Question: I have a repository in which two revisions (14321 and 14319) share a parent (14318) - both changesets are of 14318. Nevertheless, the revision set query 'ancestor(14321, 14319)' does return 14318, but instead returns a much older changeset.
Screenshot in TortoiseHg:

I encountered odd merge conflicts recently that turned out to be caused by mercurial trying to re-apply changes that had already been merged. I was able to track it down to an odd choice of merge base which caused both heads to include the same changes - but I don't understand why this happened and how I can prevent it in the future (I chose a DVCS partly to avoid these kinds of problems in the first place...)
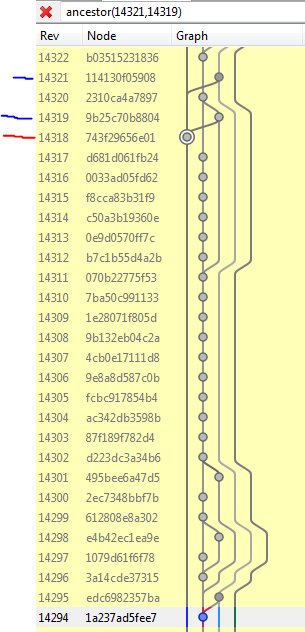
Answer: The picture shows there are not one but two common ancestors. So, it looks like a criss-cross merge case where merge problems arise from chosing one or another common ancestor.
References:
- <URL>
There is a proposal for a new merge algorithm (<URL>. However, since Mercurial's 2.3 sprint this topic is stuck.
A criss-cross merge is something like this:
'''
B --- D
/ \ / / \ / \
A X F
\ / \ /
\ / \ /
C --- E
'''
In your case, it was:
'''
B
-----------o---- } stable/production
C \ \ F
------o------o---\------o } default
\ D \ /
-----------o--- } feature
E
A = ?
B = 14318
C = 14294
D = 14319
E = 14321
F = ?
'''
To produce 'F', there are two possible circuits: 'B-D-E-F' and 'C-D-E-F'. Mercurial has chosen the latter.
You could have avoided the criss-cross if you haven't merged production and feature branches.
The hotfix could have been propagated to the feature branch via the default branch. The log would be:
'''
B
-----------o } stable/production
C \ F
------o------o------o } default
\ D \ /
-------o--- } feature
E
'''